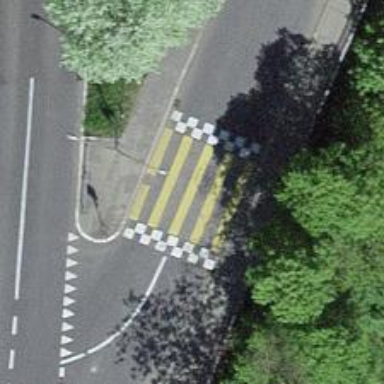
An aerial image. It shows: Uncontrolled crossing with table for traffic calming.